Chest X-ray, PA view. Patient: 60 years old, sex M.
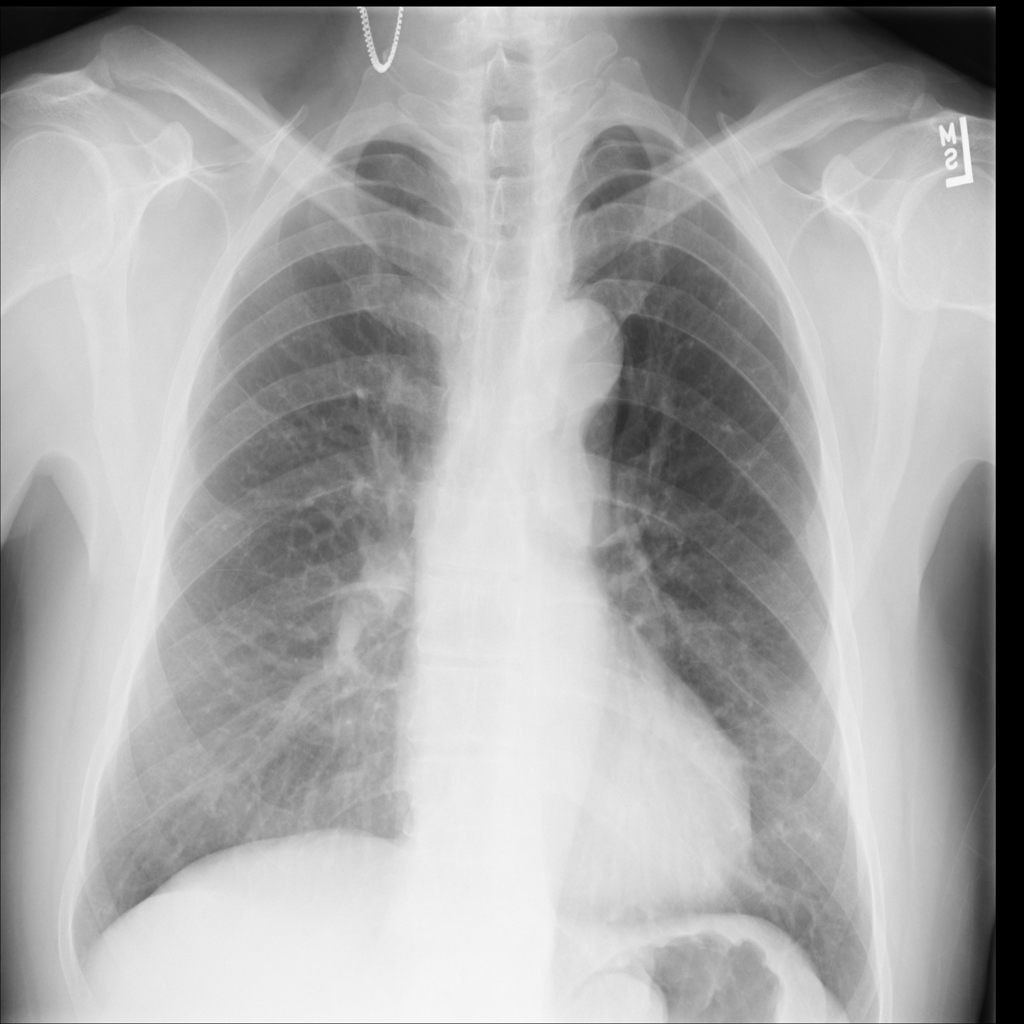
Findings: Mass, Nodule